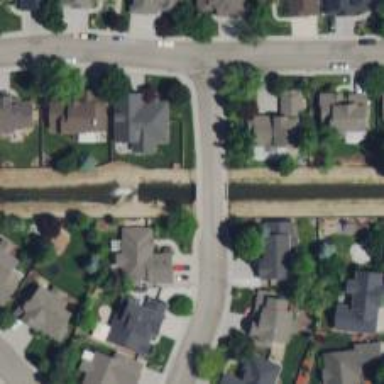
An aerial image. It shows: Culvert underpass for canal.